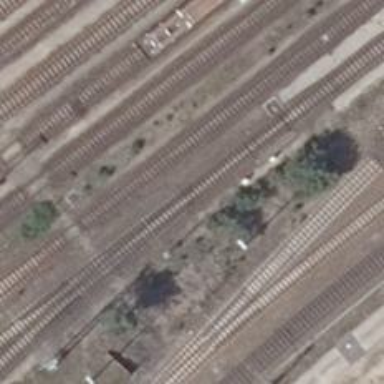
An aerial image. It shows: Railway switch.